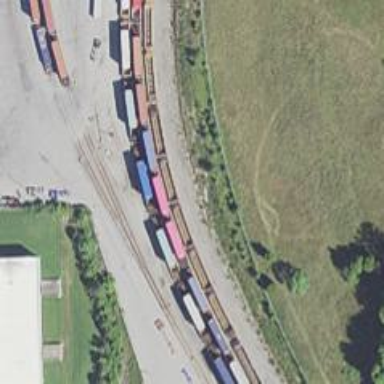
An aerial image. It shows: Railway siding with rails.